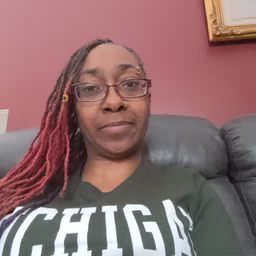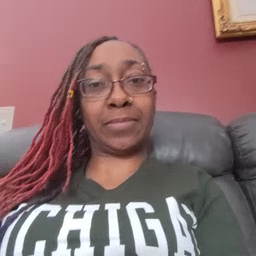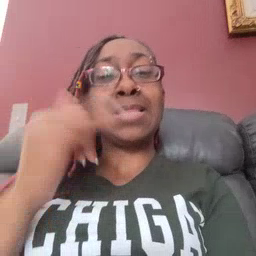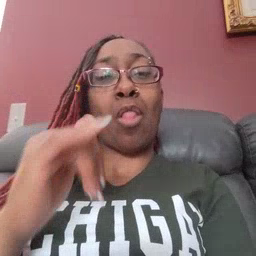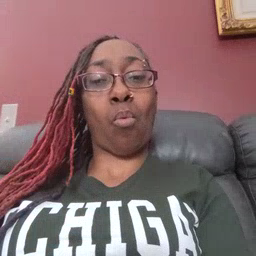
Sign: yellow